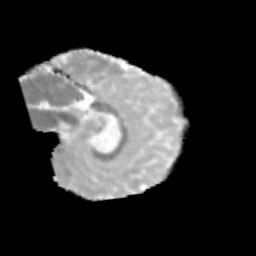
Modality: MD
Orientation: sagittal
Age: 11
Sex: male
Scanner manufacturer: siemens
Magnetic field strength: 3 T
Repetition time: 3.8 s
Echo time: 0.07 s